Fundus camera: zeiss
Shooting center: fovea
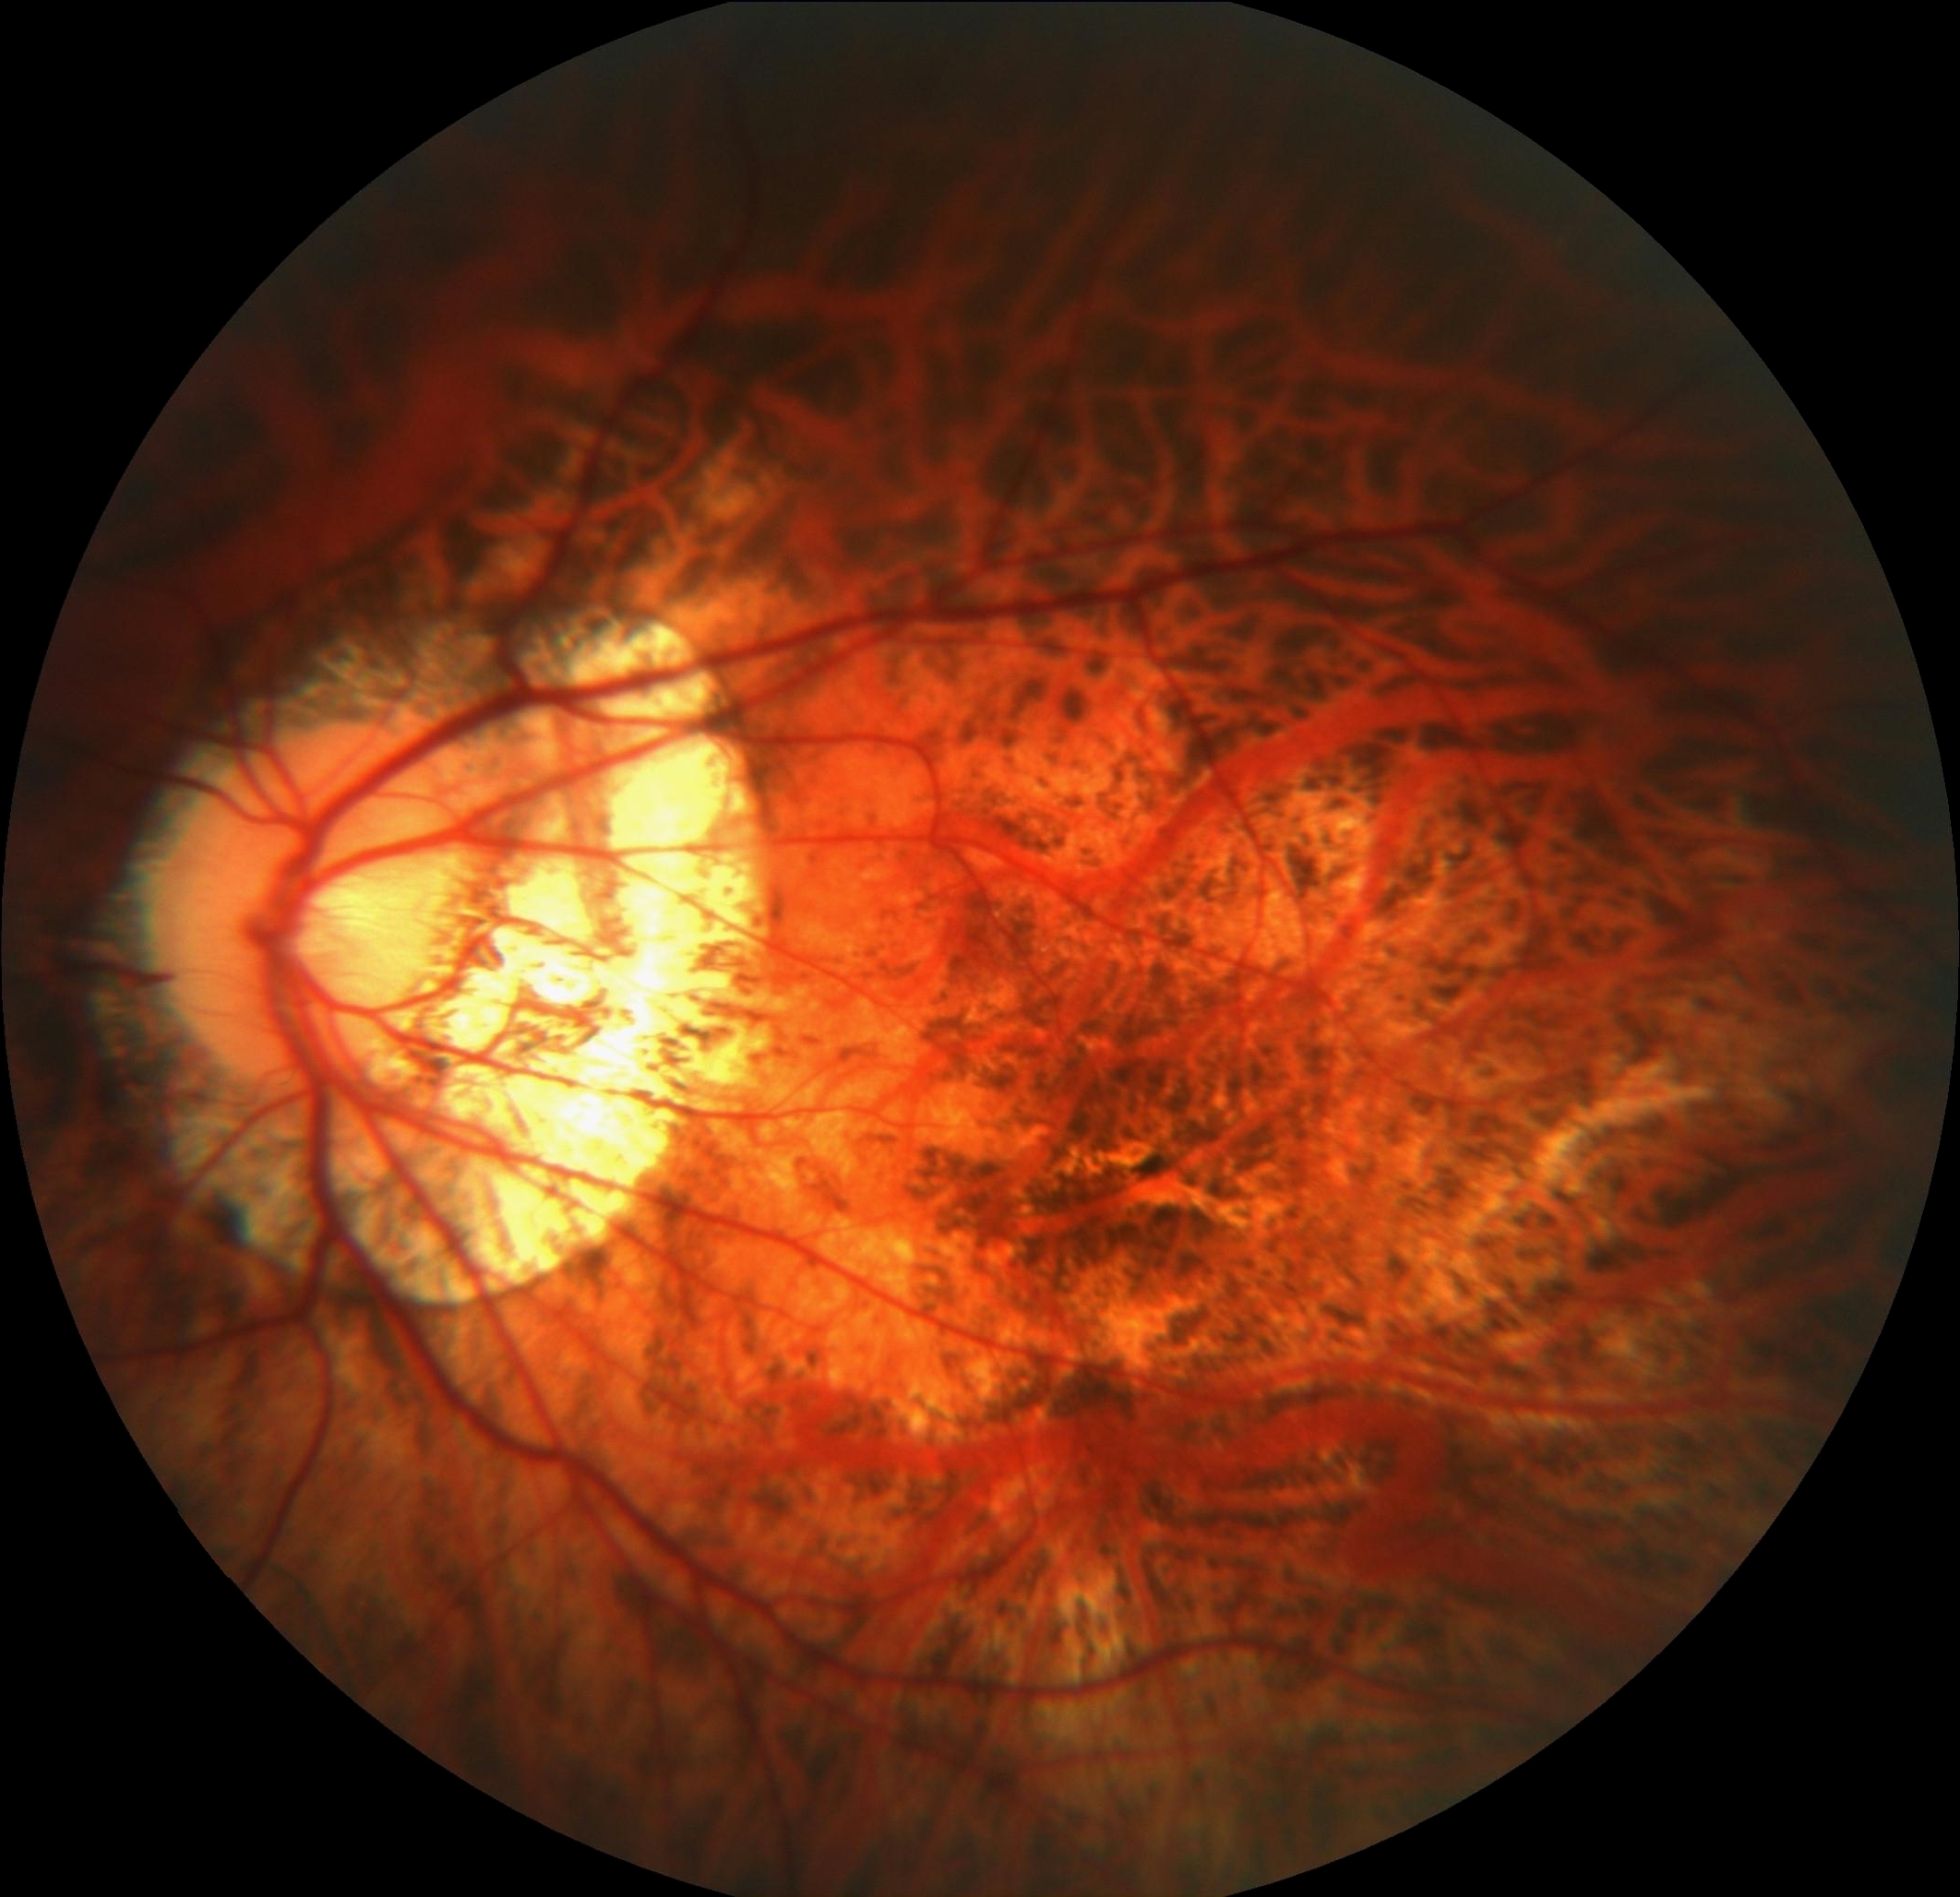
Pathologic myopia: yes
Patchy retinal atrophy: present
Retinal detachment: absent